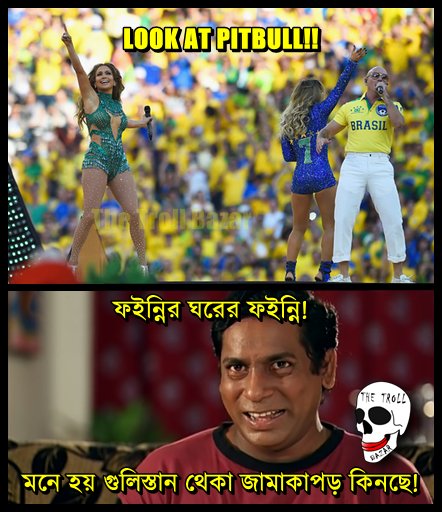
Caption: LOOK AT PITBULL!!  ফইন্নির ঘরের ফইন্নি! মনে হয় গুলিস্তান থেকে জামাকাপড় কিনছে!
Label: non-hate